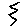
Label: zigzag